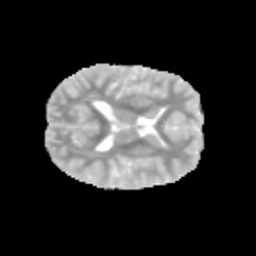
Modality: MD
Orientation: axial
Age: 12
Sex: male
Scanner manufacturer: siemens
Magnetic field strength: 3 T
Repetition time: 3.8 s
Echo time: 0.07 s